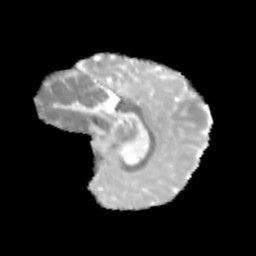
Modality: MD
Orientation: sagittal
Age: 10
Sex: female
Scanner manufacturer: siemens
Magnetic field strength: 3 T
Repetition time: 3.8 s
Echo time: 0.07 s